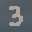
Label: 3